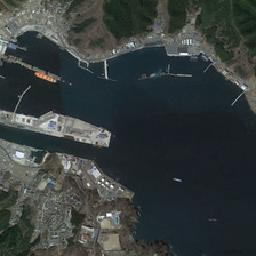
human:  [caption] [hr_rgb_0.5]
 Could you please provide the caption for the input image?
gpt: Porter looks very old.

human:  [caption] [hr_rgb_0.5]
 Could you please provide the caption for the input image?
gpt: The port is very old.

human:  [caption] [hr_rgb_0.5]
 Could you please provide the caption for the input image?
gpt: The harbor looks very old.

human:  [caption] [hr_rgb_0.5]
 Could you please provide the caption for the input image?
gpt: Port looks very old.

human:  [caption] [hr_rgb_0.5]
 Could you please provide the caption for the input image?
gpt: The dock looks very old.